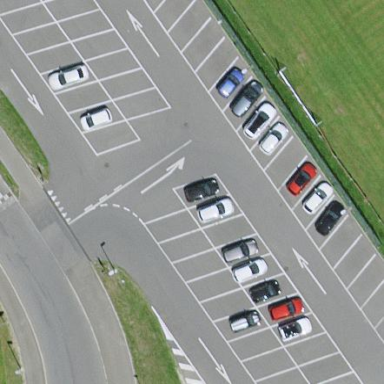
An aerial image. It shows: Parking area with asphalt surface.